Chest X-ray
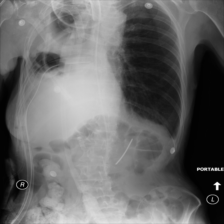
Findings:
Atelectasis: negative
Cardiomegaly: negative
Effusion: negative
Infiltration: negative
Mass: negative
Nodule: negative
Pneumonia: negative
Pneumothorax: negative
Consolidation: negative
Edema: negative
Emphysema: negative
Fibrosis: negative
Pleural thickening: negative
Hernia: negative